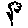
Label: flower